Question: I have the following data:

Number can be NULL
I am writing a LINQ statement to get the following number as a result:
- -
Needed result: 290
My LINQ statement currently looks like this:
'''
(from b in data
where b.Number.HasValue
select new
{
Number = b.Number.Value,
b.Factor
}).Sum(o => o.Number * (o.Factor / 100));
'''
I get the following error:
> The cast to value type 'Decimal' failed because the materialized value
is null. Either the result type's generic parameter or the query must
use a nullable type.
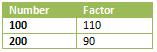
Answer: This can be fixed by casting the contents of the Sum like this:
'''
(from b in data
where b.Number.HasValue
select new
{
Number = b.Number.Value,
b.Factor
}).Sum(o => (decimal?)(o.Number * ((decimal)o.Factor / 100))) ?? 0;
'''
(note: I found the answer while writing the question and thought I might as well formulate an answer and publish it for anyone else to find)